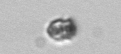
Label: Heterocapsa_rotundata